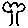
Label: tree